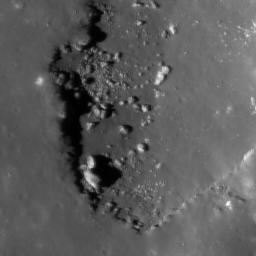
Pit: Copernicus LB5
Host crater: Copernicus
Host type: impact_melt
Lunar coordinates: latitude 10.235, longitude 339.69